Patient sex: M
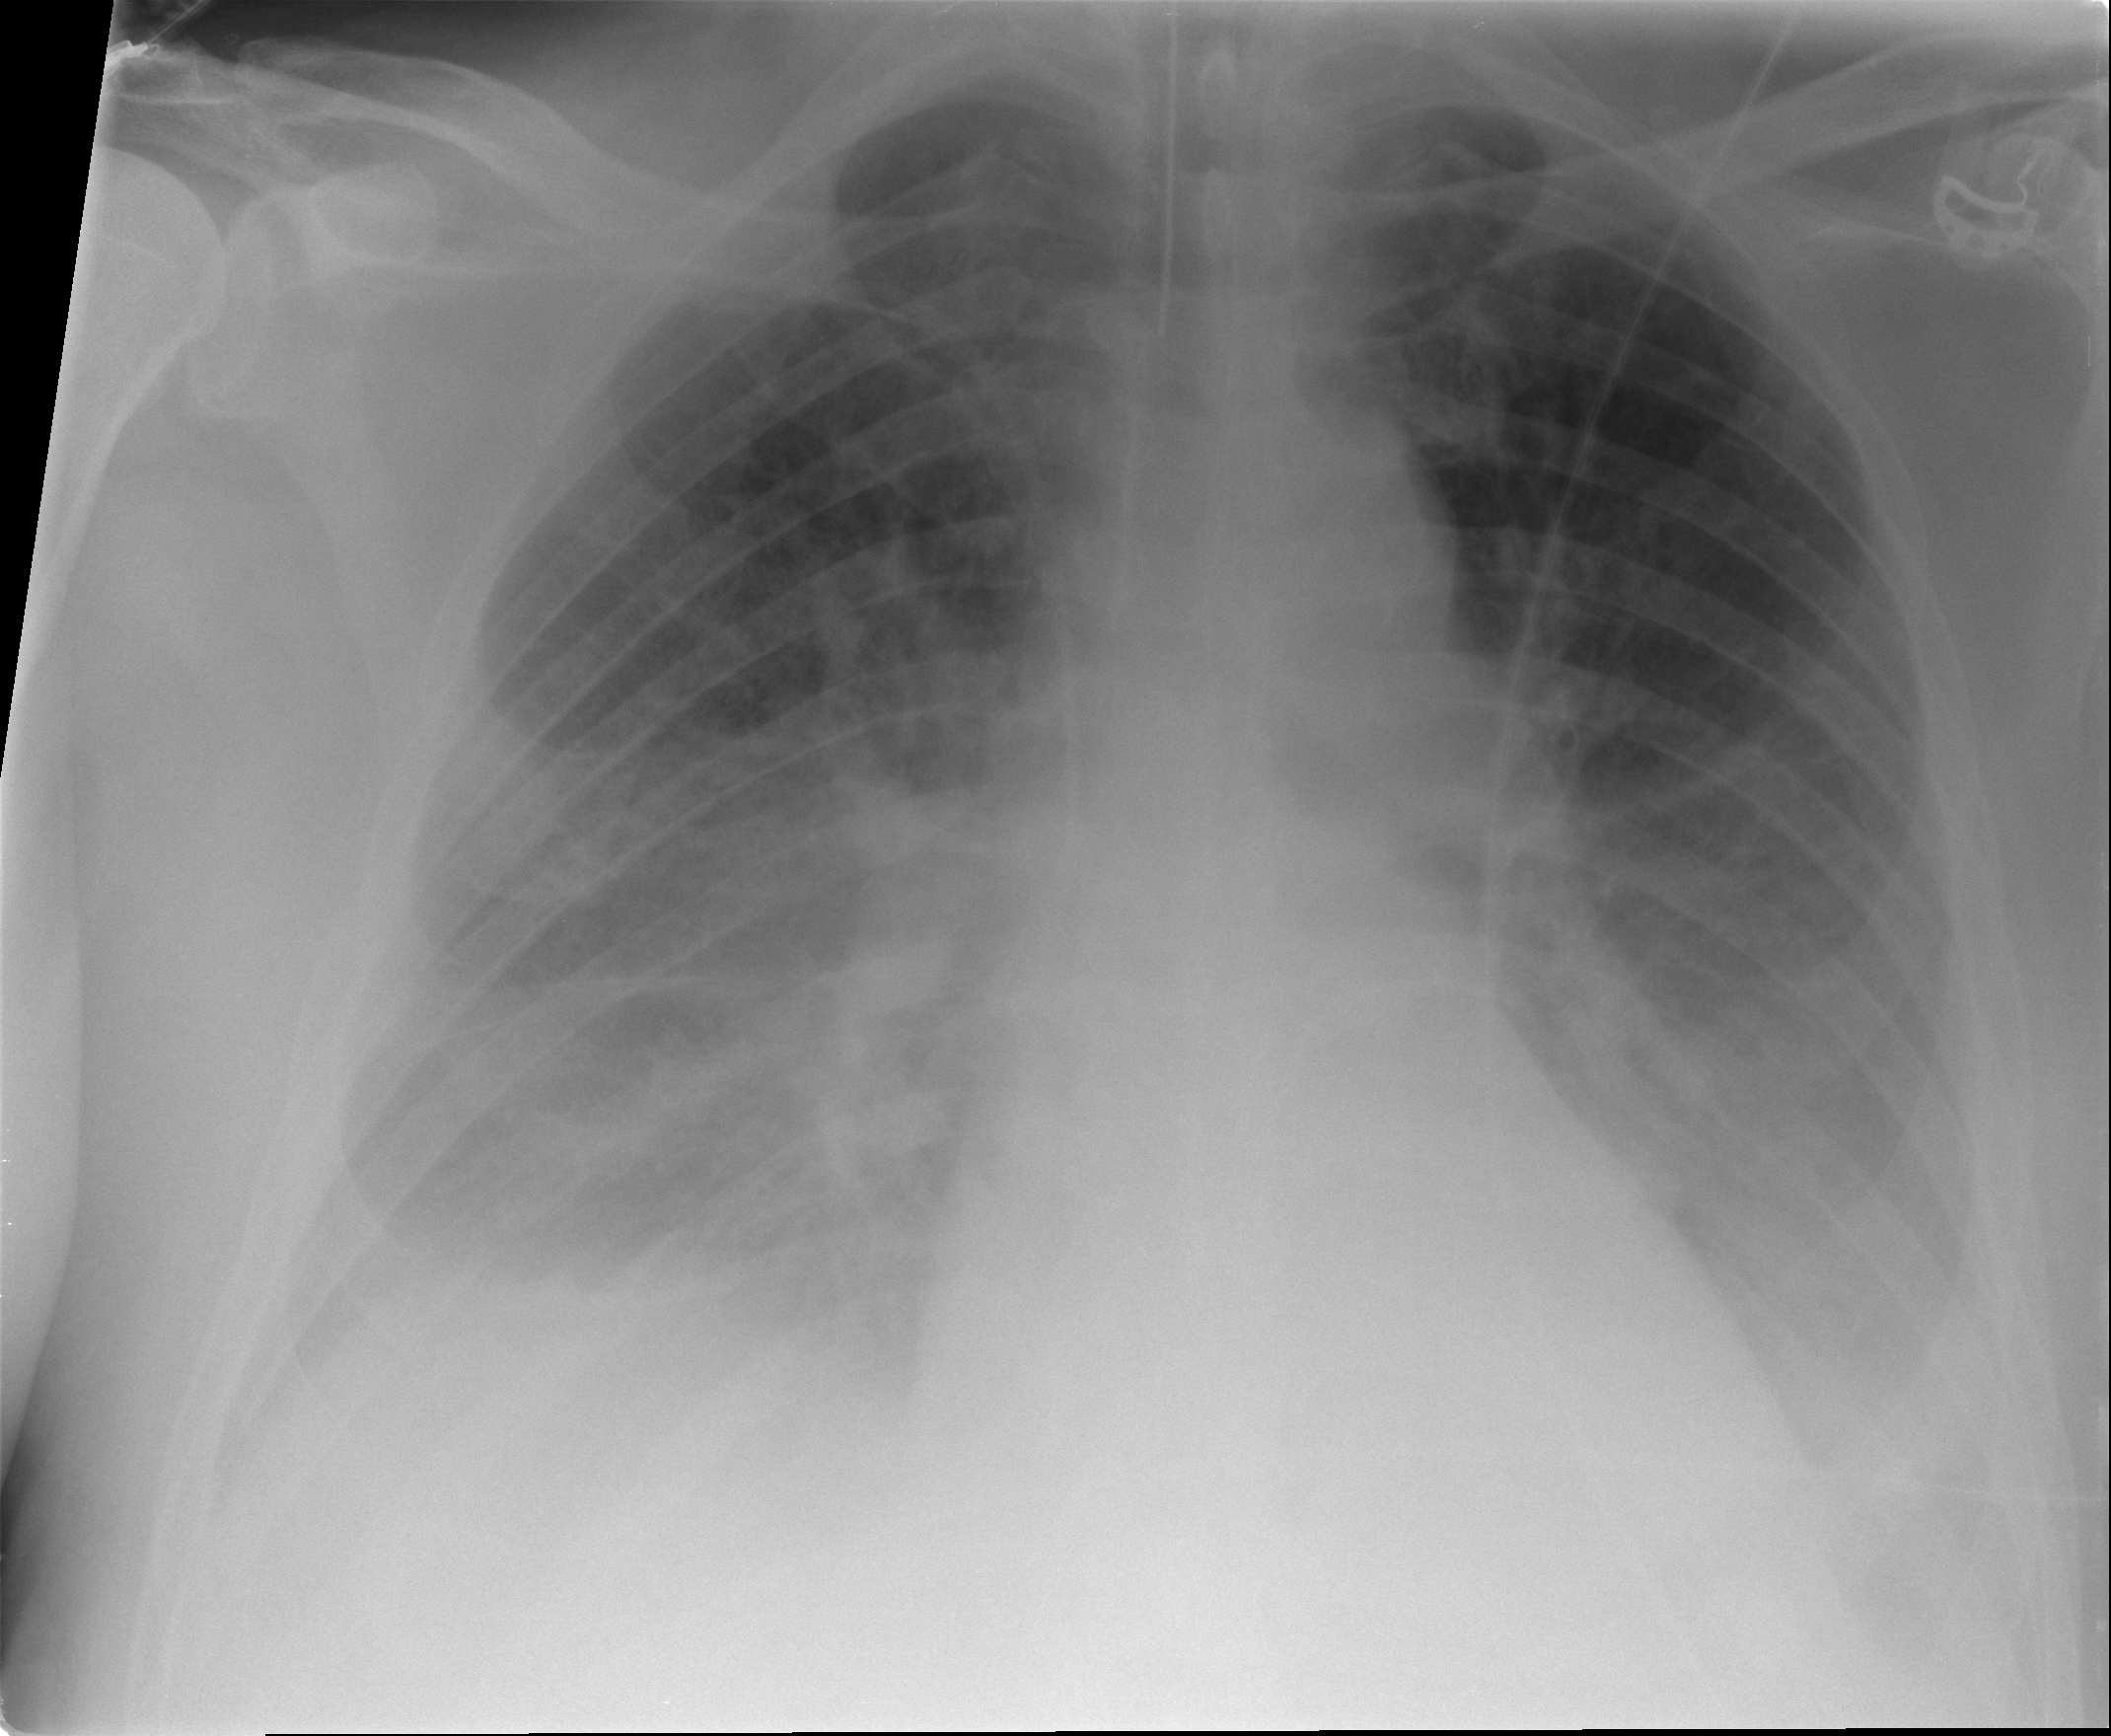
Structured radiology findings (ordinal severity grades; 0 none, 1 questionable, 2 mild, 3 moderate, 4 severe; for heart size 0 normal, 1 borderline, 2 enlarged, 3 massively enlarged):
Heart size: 0
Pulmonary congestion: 1
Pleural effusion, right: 3
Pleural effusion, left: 3
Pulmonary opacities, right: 1
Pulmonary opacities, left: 1
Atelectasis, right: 0
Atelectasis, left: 0